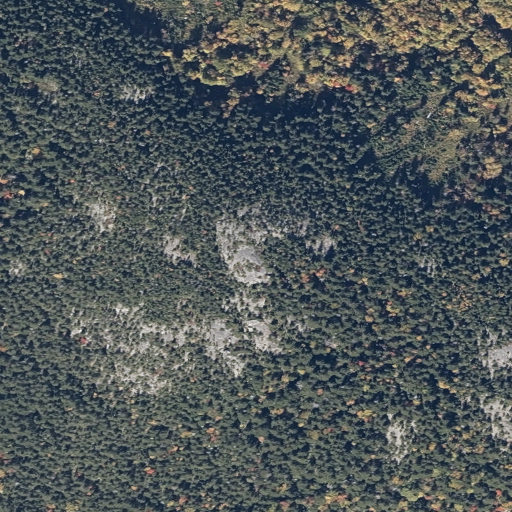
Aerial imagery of mountain in Maine named Witham Mountain containing evergreen forest, mixed forest, and deciduous forest